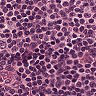
Metastatic tissue present: no